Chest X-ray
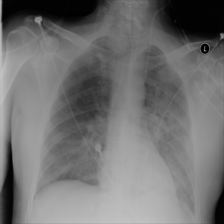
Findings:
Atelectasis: negative
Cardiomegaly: negative
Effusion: negative
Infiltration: negative
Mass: negative
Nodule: negative
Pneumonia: negative
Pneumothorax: negative
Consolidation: positive
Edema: positive
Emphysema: negative
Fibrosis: negative
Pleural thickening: negative
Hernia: negative